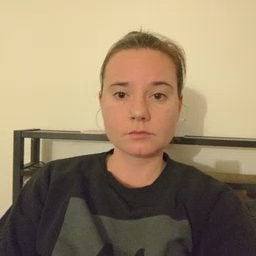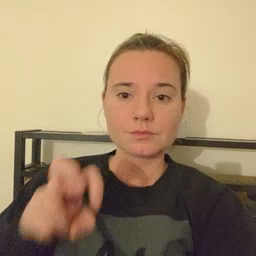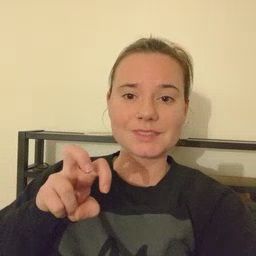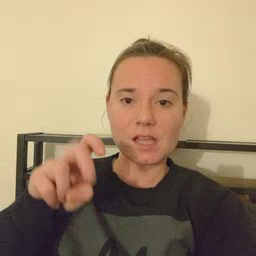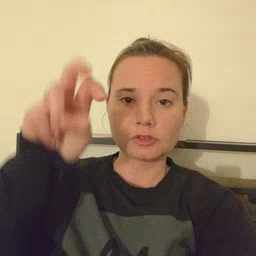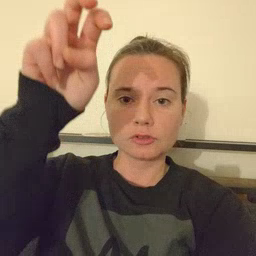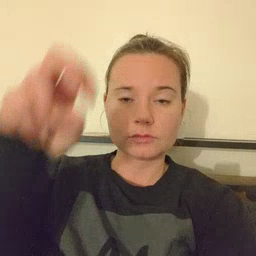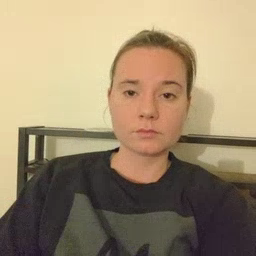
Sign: stairs